Question: From the Patterson/Hennessy book:

Whats PCWrite & IF/DWrite (2 left most control signals from hazard detection unit)
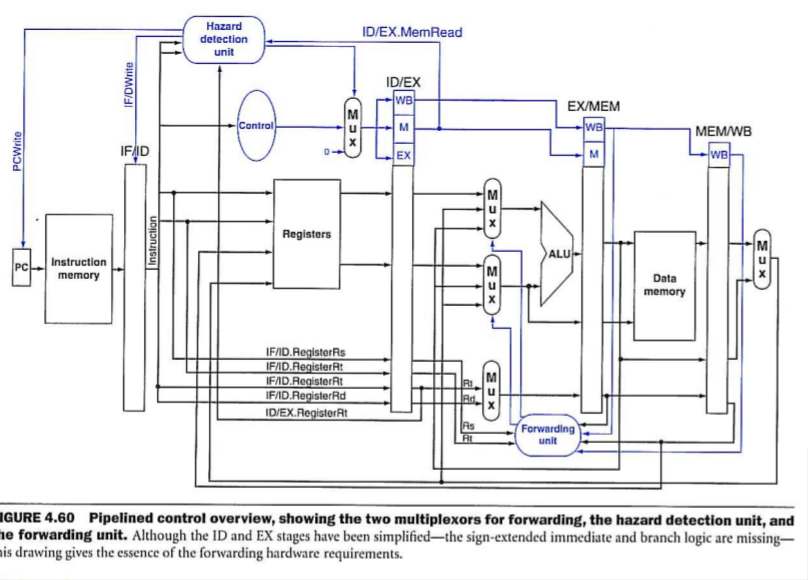
Answer: Ok, I figured PCWrite, IF/DWrite is used for stalling, set to 0 to stall